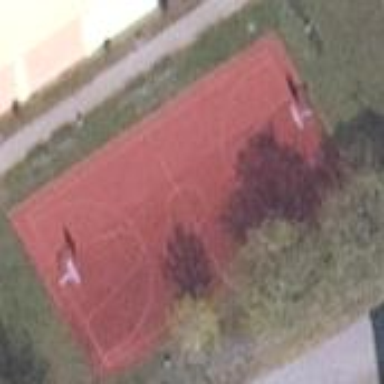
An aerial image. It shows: Basketball court located in leisure land pitch.